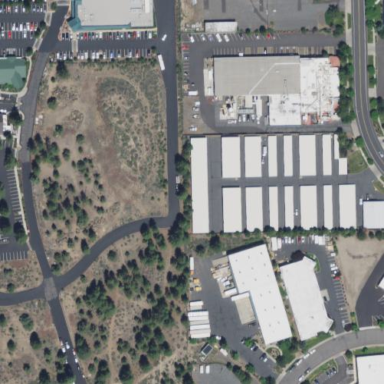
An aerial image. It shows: Storage rental shop offering storage services.